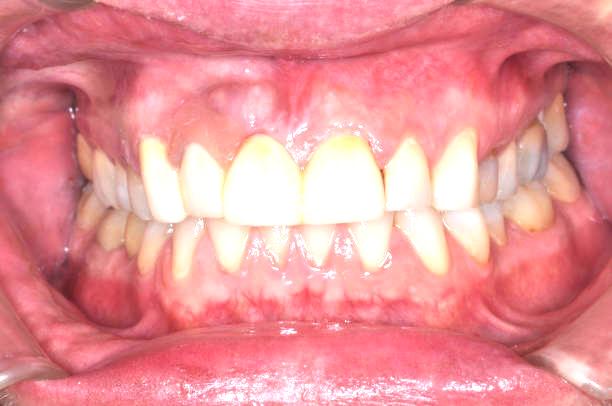
Condition: Gingivitis